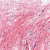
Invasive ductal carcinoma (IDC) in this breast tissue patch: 0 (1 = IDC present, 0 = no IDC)